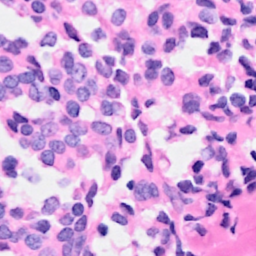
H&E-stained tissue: Breast